Interaction volume radius: 5 \u00c5
Interaction volume height: 15 \u00c5
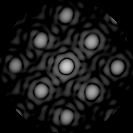
Disorder parameter: 0.08335